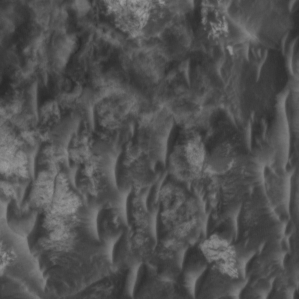
Label: non_frost